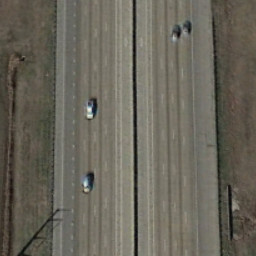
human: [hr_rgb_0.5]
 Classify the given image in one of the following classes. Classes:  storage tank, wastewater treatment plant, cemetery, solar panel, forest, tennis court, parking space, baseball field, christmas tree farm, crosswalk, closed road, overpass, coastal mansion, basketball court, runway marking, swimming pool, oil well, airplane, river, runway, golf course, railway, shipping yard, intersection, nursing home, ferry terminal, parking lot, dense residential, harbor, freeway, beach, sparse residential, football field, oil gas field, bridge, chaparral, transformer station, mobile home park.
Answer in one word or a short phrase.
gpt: freeway